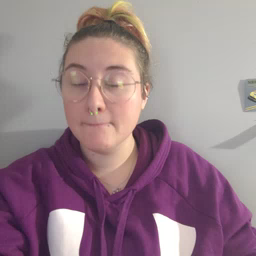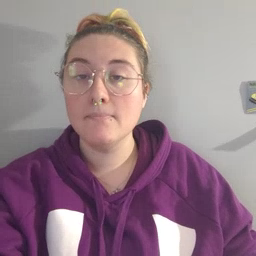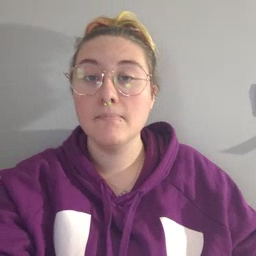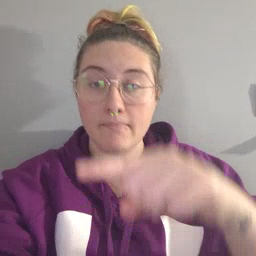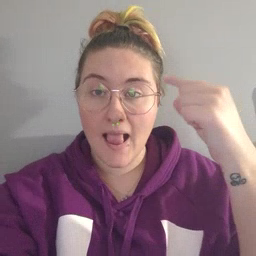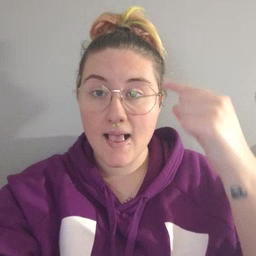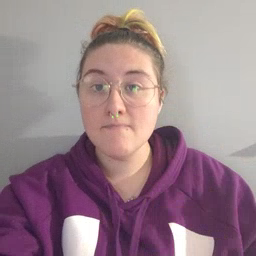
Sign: black